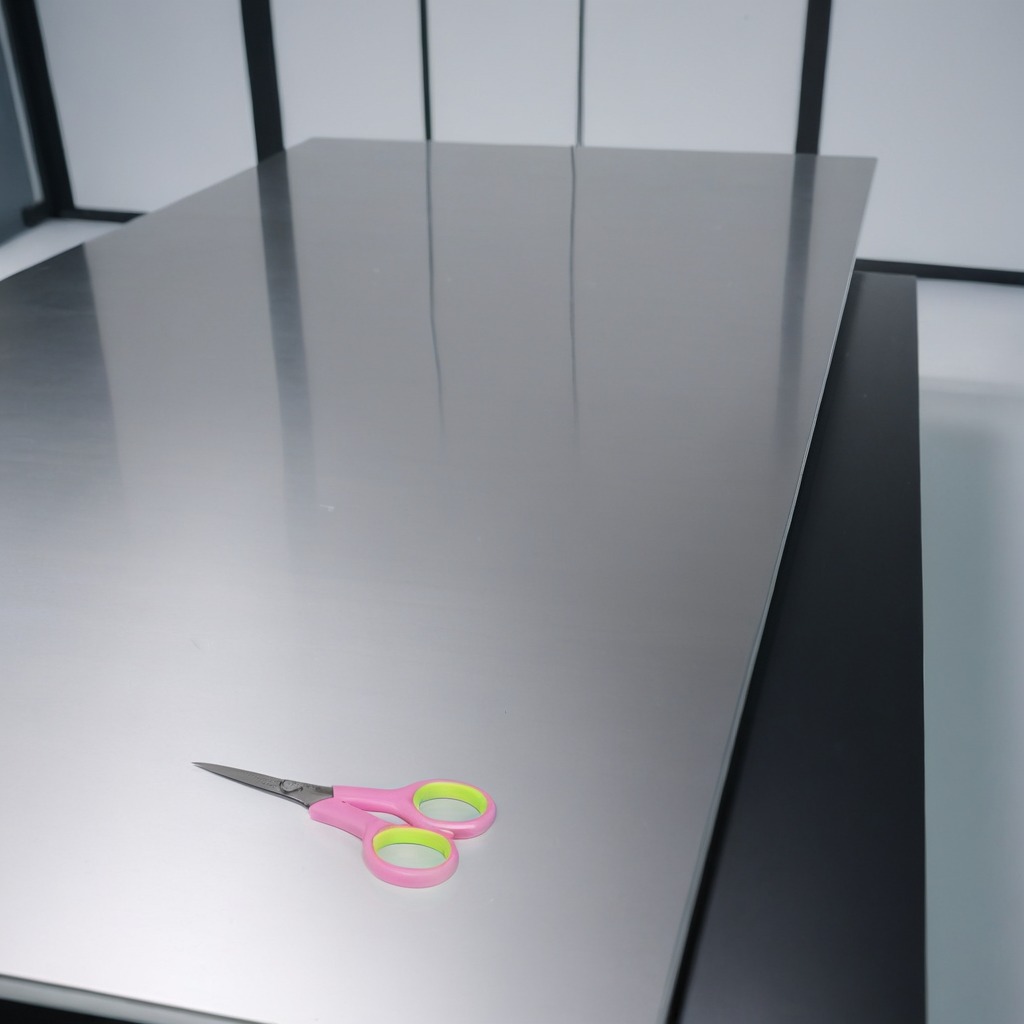
A scissor is lying on the table.